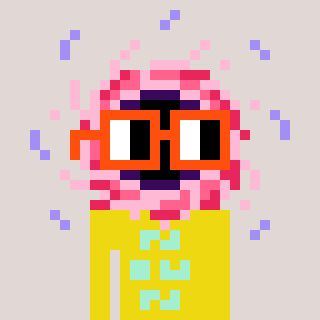
a pixel art character with square orange glasses, a blackhole-shaped head and a yellow-colored body on a warm background